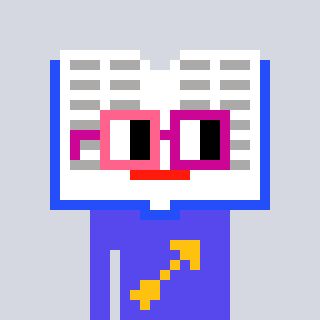
a pixel art character with square pink and red glasses, a dictionary-shaped head and a computerblue-colored body on a cool background